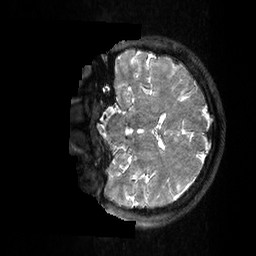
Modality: T2w
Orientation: coronal
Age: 39
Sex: female
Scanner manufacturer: ge
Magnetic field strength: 3 T
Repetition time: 3.202 s
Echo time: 0.05862 s